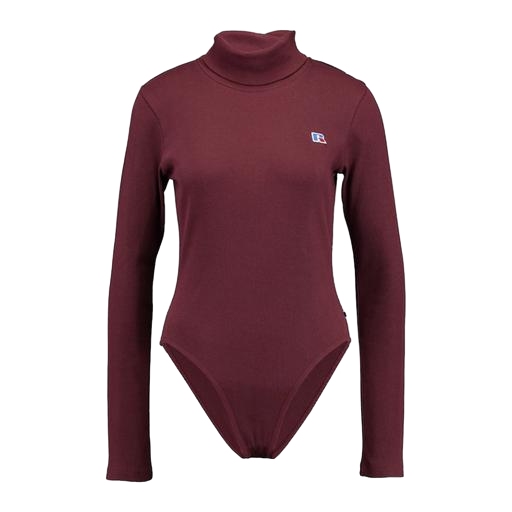
fitted turtleneck, turtle neck style, high-neck top, white background